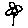
Label: flower